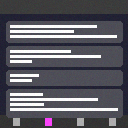
Screen state: on